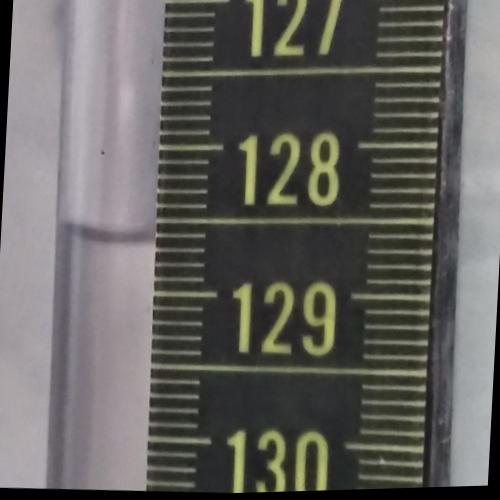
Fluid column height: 128.6 cm